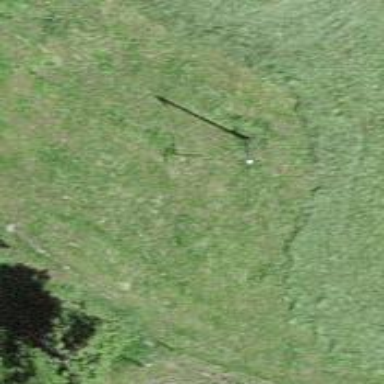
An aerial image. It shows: Minor power line.